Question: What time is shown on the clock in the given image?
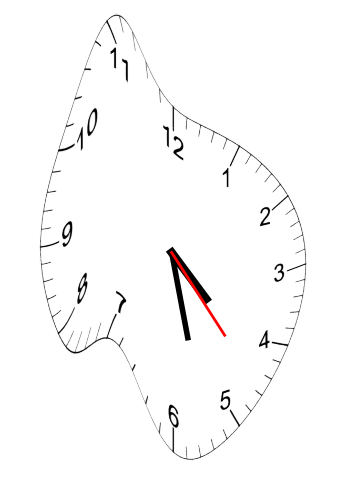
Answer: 04:27:23